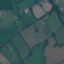
Label: Pasture